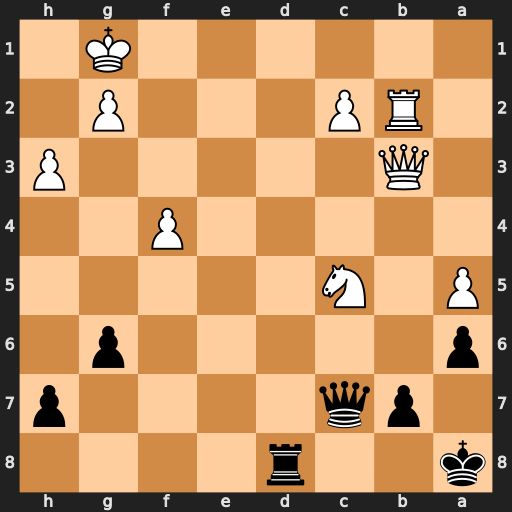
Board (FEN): k2r4/1pq4p/p5p1/P1N5/5P2/1Q5P/1RP3P1/6K1
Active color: b
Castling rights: -
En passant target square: -
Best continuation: Rd1+ Kh2 Qxf4+ Qg3 Rh1+ Kxh1 Qxg3